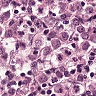
Metastatic tissue present: yes